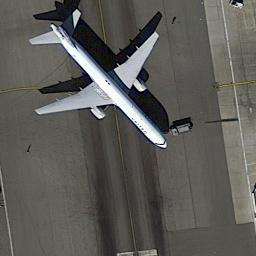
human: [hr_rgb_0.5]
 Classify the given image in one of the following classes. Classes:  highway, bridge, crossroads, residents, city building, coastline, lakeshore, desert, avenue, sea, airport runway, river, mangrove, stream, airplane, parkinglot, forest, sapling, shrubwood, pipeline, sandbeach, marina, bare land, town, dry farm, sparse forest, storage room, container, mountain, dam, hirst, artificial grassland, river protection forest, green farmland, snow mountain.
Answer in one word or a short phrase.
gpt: airplane